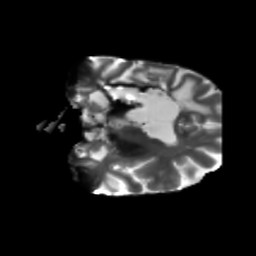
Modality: T2w
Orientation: coronal
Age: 31
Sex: female
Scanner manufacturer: siemens
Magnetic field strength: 3 T
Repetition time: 5.25 s
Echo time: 0.08 s